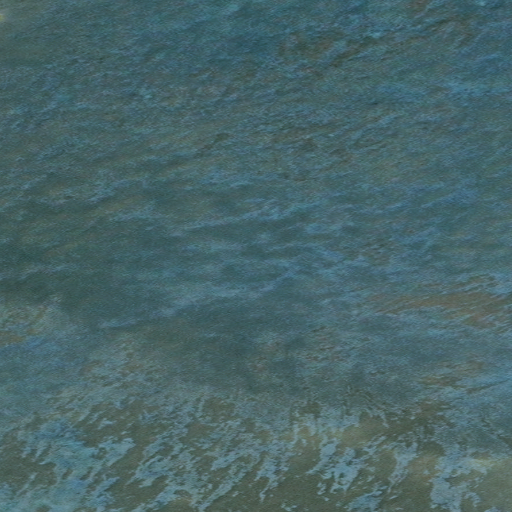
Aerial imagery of mountain in Alaska named Island Butte containing only unknown